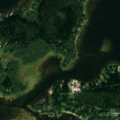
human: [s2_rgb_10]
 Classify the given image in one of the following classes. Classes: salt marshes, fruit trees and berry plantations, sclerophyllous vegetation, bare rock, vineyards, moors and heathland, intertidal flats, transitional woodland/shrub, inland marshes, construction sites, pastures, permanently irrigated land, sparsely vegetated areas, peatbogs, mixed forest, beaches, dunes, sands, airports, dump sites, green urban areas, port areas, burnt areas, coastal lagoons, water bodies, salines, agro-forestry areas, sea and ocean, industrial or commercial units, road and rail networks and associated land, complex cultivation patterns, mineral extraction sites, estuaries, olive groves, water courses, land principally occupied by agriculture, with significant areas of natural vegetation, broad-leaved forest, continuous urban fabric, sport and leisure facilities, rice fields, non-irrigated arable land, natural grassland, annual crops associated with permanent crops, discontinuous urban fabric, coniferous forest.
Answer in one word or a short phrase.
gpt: sport and leisure facilities, coniferous forest, sea and ocean